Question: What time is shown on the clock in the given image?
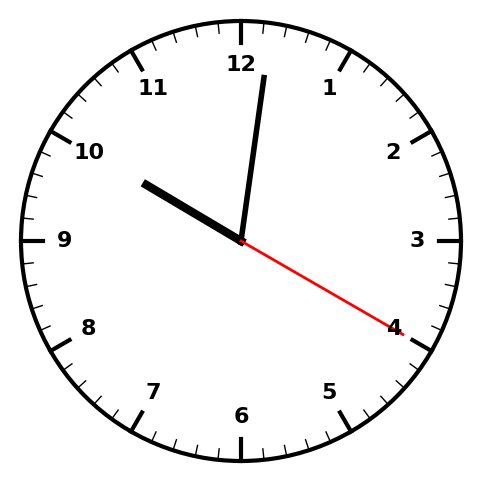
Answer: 10:01:20